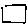
Label: square